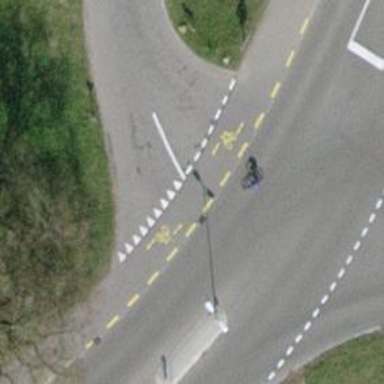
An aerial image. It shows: Road with "give way" sign.